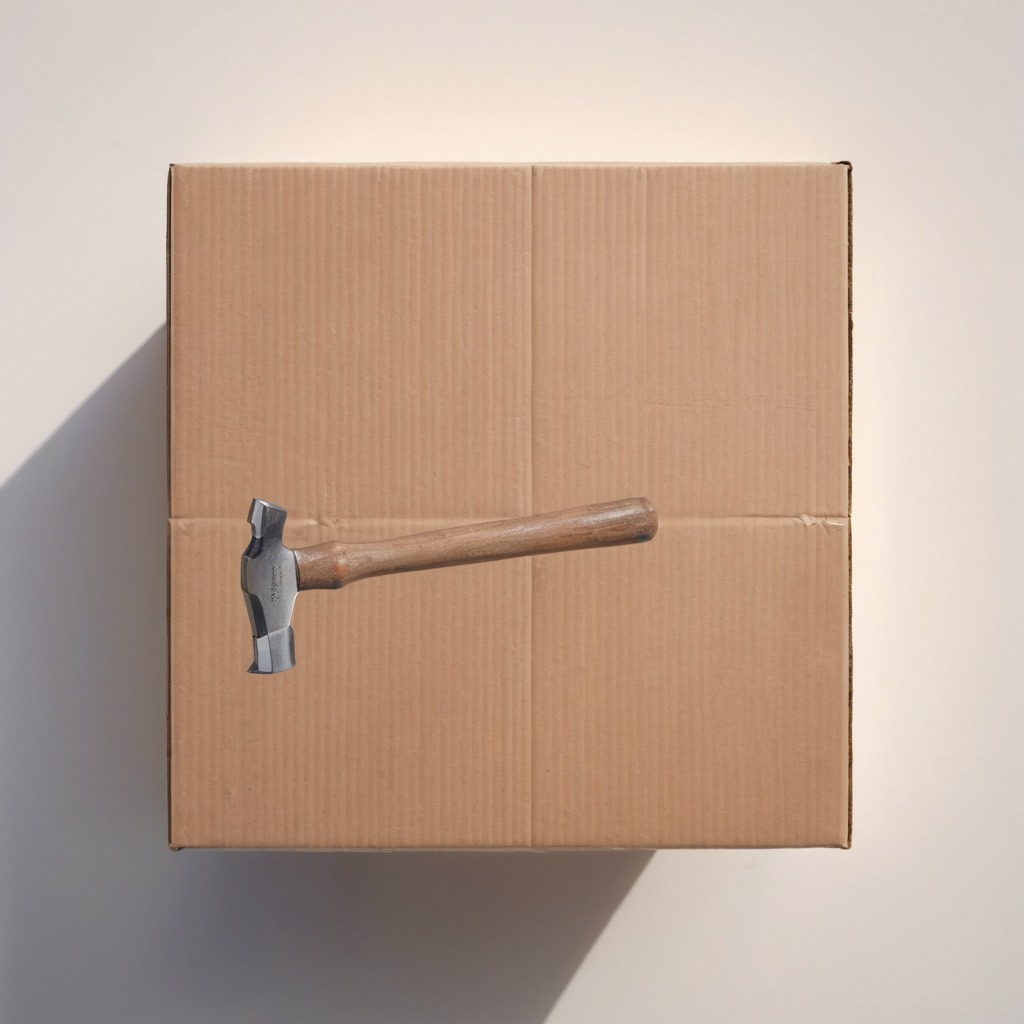
A hammer is lying on the clean dry cardboard box surface in an outdoor workshop during daytime bright natural light soft shadows slightly creased but